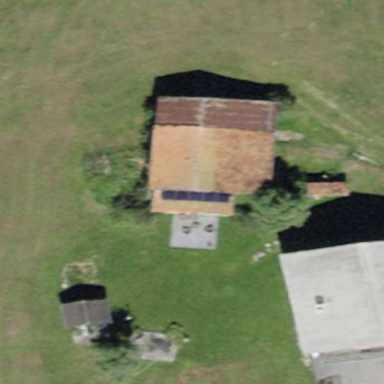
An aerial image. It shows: Building with tile roof.